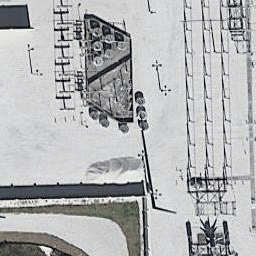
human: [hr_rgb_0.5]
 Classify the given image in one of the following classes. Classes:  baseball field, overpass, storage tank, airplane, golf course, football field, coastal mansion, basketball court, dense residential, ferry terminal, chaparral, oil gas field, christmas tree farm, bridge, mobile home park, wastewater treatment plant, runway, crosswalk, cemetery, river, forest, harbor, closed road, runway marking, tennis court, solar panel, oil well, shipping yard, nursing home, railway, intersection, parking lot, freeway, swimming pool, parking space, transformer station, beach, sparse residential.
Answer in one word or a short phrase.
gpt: transformer station